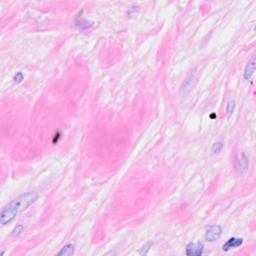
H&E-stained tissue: Breast